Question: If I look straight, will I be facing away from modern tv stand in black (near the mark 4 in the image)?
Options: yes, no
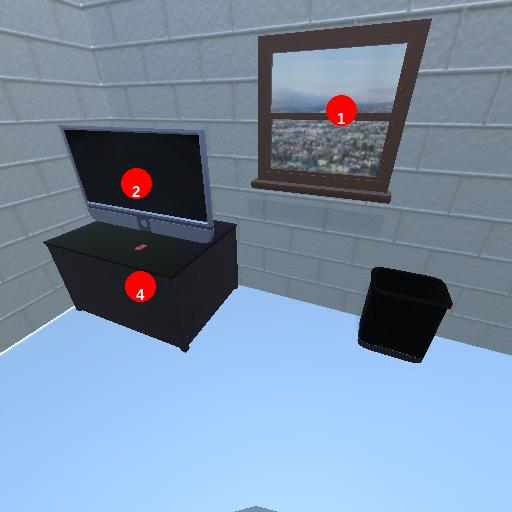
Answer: yes